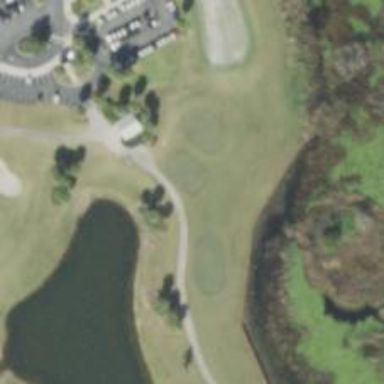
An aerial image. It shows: Golf cartpath that is also road path.